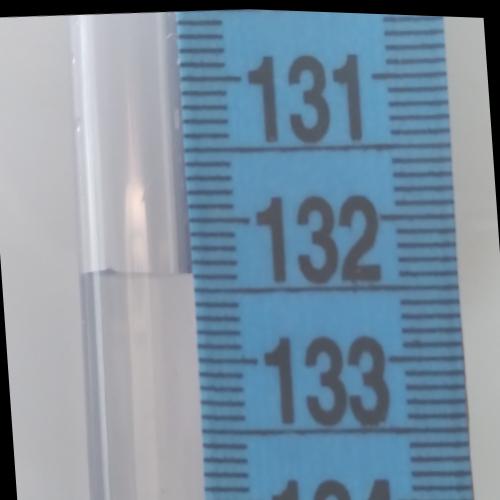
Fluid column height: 132.4 cm